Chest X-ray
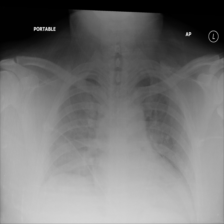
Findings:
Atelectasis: negative
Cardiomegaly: negative
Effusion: negative
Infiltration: negative
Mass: negative
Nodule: negative
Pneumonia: negative
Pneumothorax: negative
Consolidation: negative
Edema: negative
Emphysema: negative
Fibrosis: negative
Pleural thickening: negative
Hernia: negative